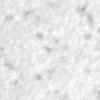
Label: no_change